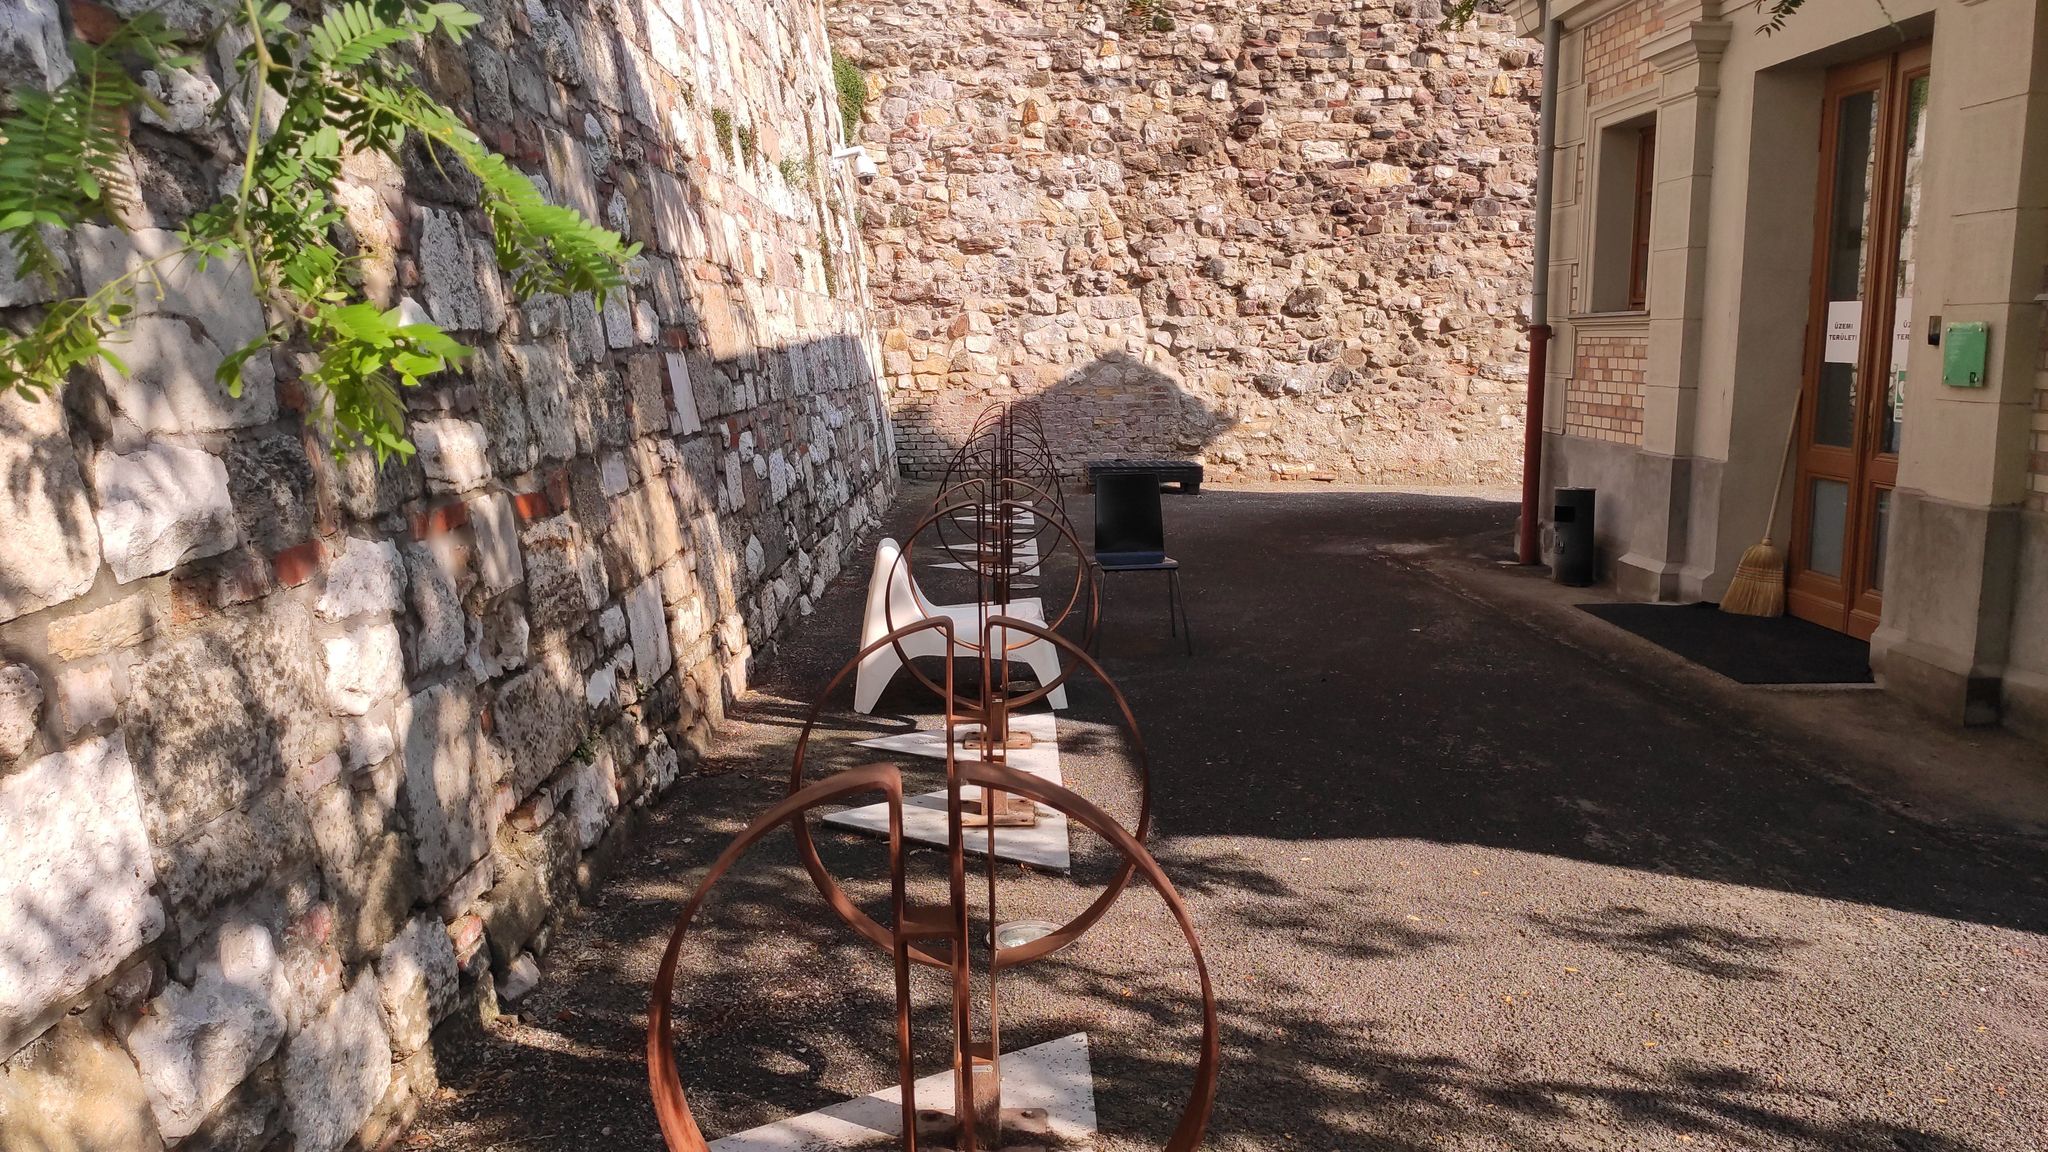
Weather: clear
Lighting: day
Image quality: slightly poor
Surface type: walking surface
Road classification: road
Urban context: urban centre
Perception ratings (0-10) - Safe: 2.14, Lively: 3.9, Beautiful: 7.44, Boring: 5.42, Depressing: 5.4, Wealthy: 3.96